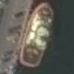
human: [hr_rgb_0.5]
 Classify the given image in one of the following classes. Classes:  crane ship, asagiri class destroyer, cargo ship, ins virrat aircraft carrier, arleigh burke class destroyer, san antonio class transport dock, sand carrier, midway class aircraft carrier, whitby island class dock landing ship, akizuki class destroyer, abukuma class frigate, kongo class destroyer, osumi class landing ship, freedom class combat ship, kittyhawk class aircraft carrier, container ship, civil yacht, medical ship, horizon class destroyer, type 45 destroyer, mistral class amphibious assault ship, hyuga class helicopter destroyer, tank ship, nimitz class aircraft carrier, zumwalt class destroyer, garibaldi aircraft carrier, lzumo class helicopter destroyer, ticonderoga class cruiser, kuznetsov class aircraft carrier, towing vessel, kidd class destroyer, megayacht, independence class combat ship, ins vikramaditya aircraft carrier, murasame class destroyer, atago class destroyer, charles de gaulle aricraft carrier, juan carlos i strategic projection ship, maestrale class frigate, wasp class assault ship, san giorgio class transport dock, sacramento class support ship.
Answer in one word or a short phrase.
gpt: Towing vessel